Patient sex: F
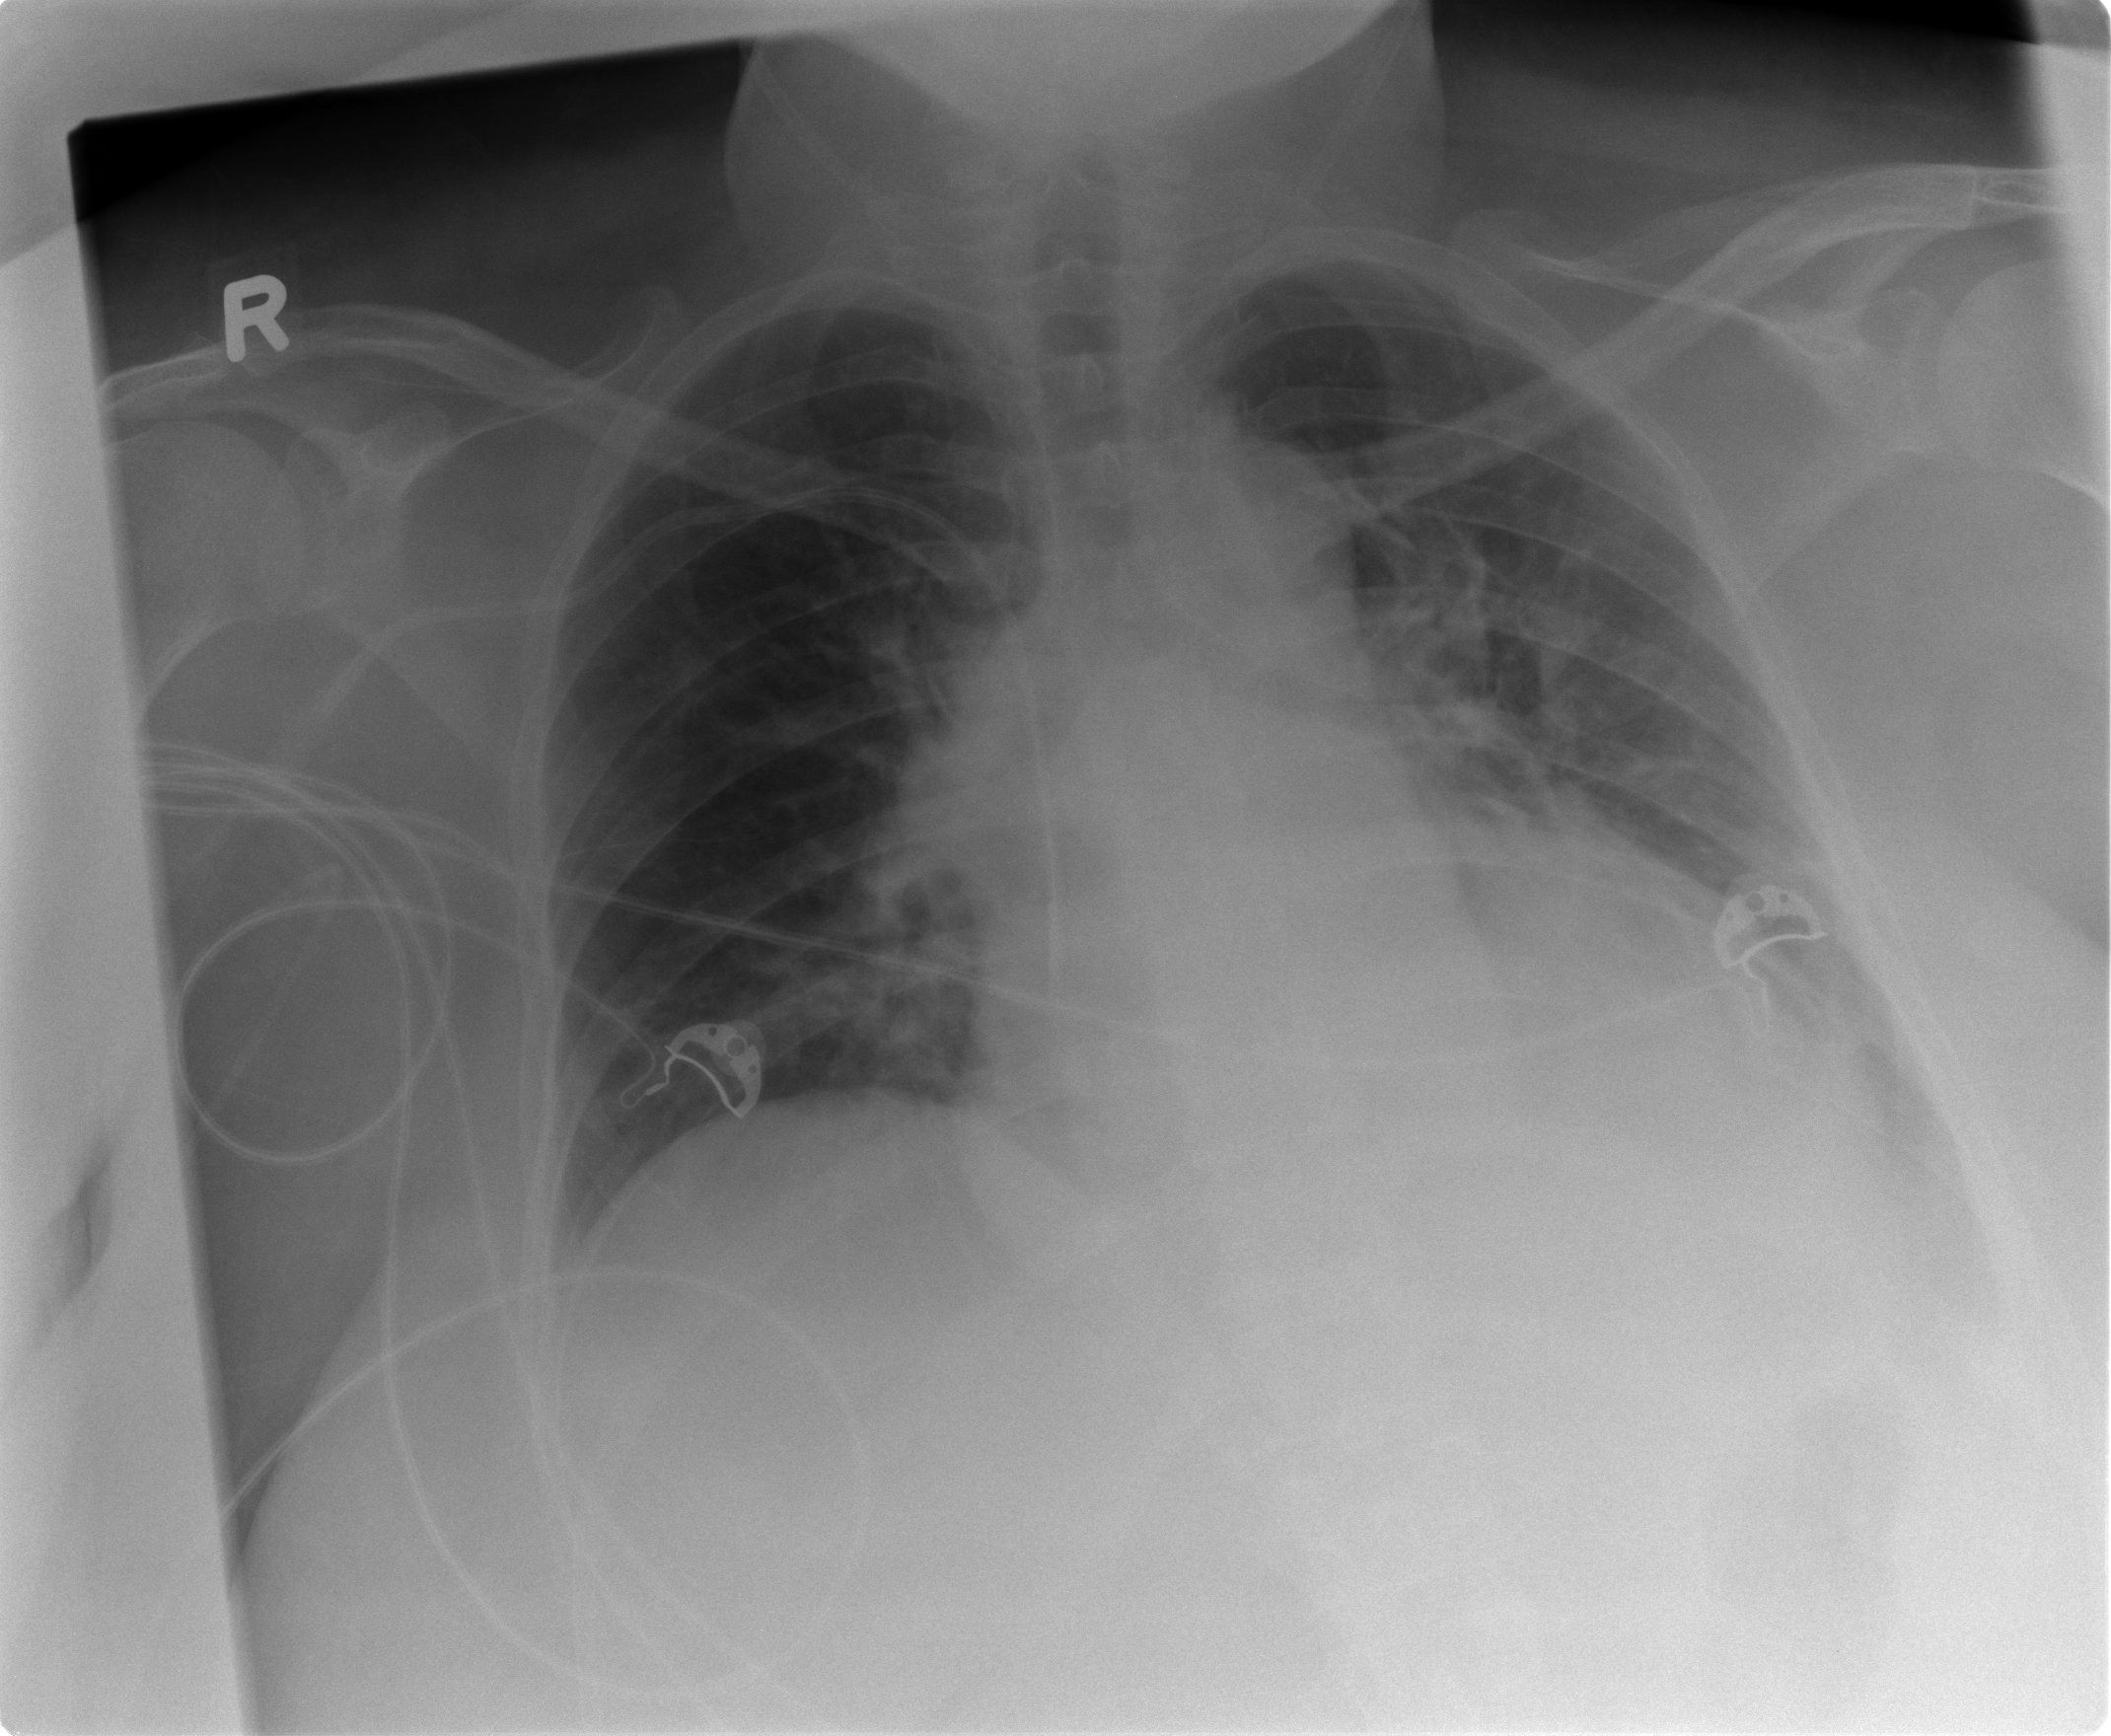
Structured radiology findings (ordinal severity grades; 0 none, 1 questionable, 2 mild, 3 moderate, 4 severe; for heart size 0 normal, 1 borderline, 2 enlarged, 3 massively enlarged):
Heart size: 2
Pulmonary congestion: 2
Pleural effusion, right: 0
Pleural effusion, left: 1
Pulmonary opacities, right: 1
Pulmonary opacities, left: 1
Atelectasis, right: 2
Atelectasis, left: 2